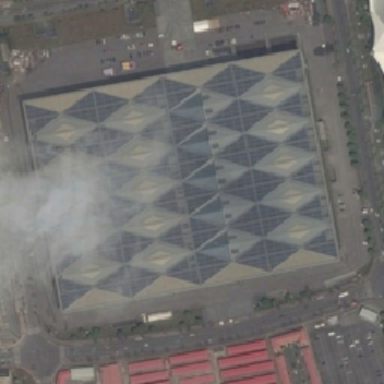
The center is a red square structure with four floors .